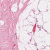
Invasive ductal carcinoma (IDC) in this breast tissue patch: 0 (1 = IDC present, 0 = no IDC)